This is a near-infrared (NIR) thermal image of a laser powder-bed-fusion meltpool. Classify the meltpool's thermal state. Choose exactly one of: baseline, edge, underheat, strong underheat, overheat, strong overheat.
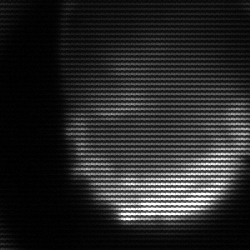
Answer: edge